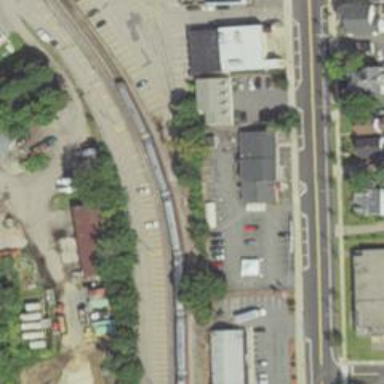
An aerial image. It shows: Railway siding for service.